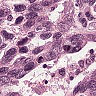
Metastatic tissue present: yes